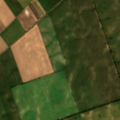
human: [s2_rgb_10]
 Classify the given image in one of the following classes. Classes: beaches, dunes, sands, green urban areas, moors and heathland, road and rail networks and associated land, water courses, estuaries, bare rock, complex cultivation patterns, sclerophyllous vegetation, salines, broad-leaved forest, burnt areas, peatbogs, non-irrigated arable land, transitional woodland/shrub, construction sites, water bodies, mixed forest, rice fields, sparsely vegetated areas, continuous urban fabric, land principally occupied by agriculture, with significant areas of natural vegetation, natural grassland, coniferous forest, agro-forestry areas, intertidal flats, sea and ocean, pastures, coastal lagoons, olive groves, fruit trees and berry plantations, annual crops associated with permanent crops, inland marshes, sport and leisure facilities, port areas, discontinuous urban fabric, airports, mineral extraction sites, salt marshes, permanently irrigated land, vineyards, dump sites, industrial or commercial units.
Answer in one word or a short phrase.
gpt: non-irrigated arable land